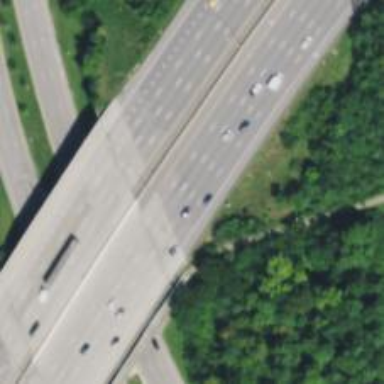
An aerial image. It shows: Motorway bridge.